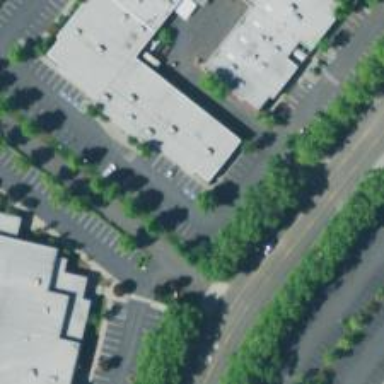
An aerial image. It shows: Parking space.